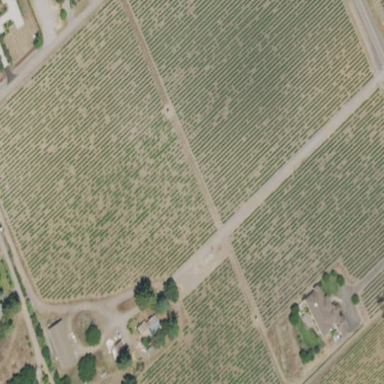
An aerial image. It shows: Vineyard growing grapes.